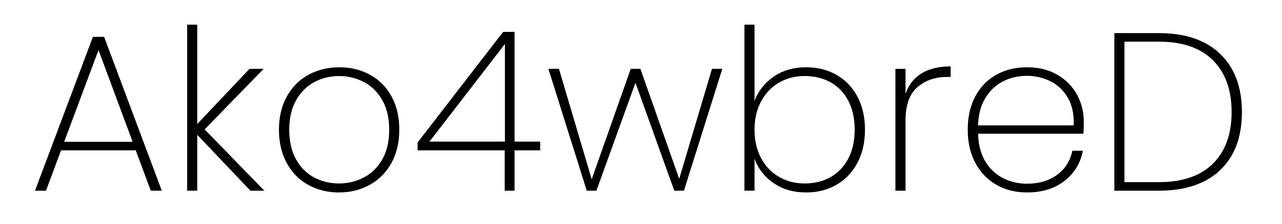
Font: Poppins-ExtraLight